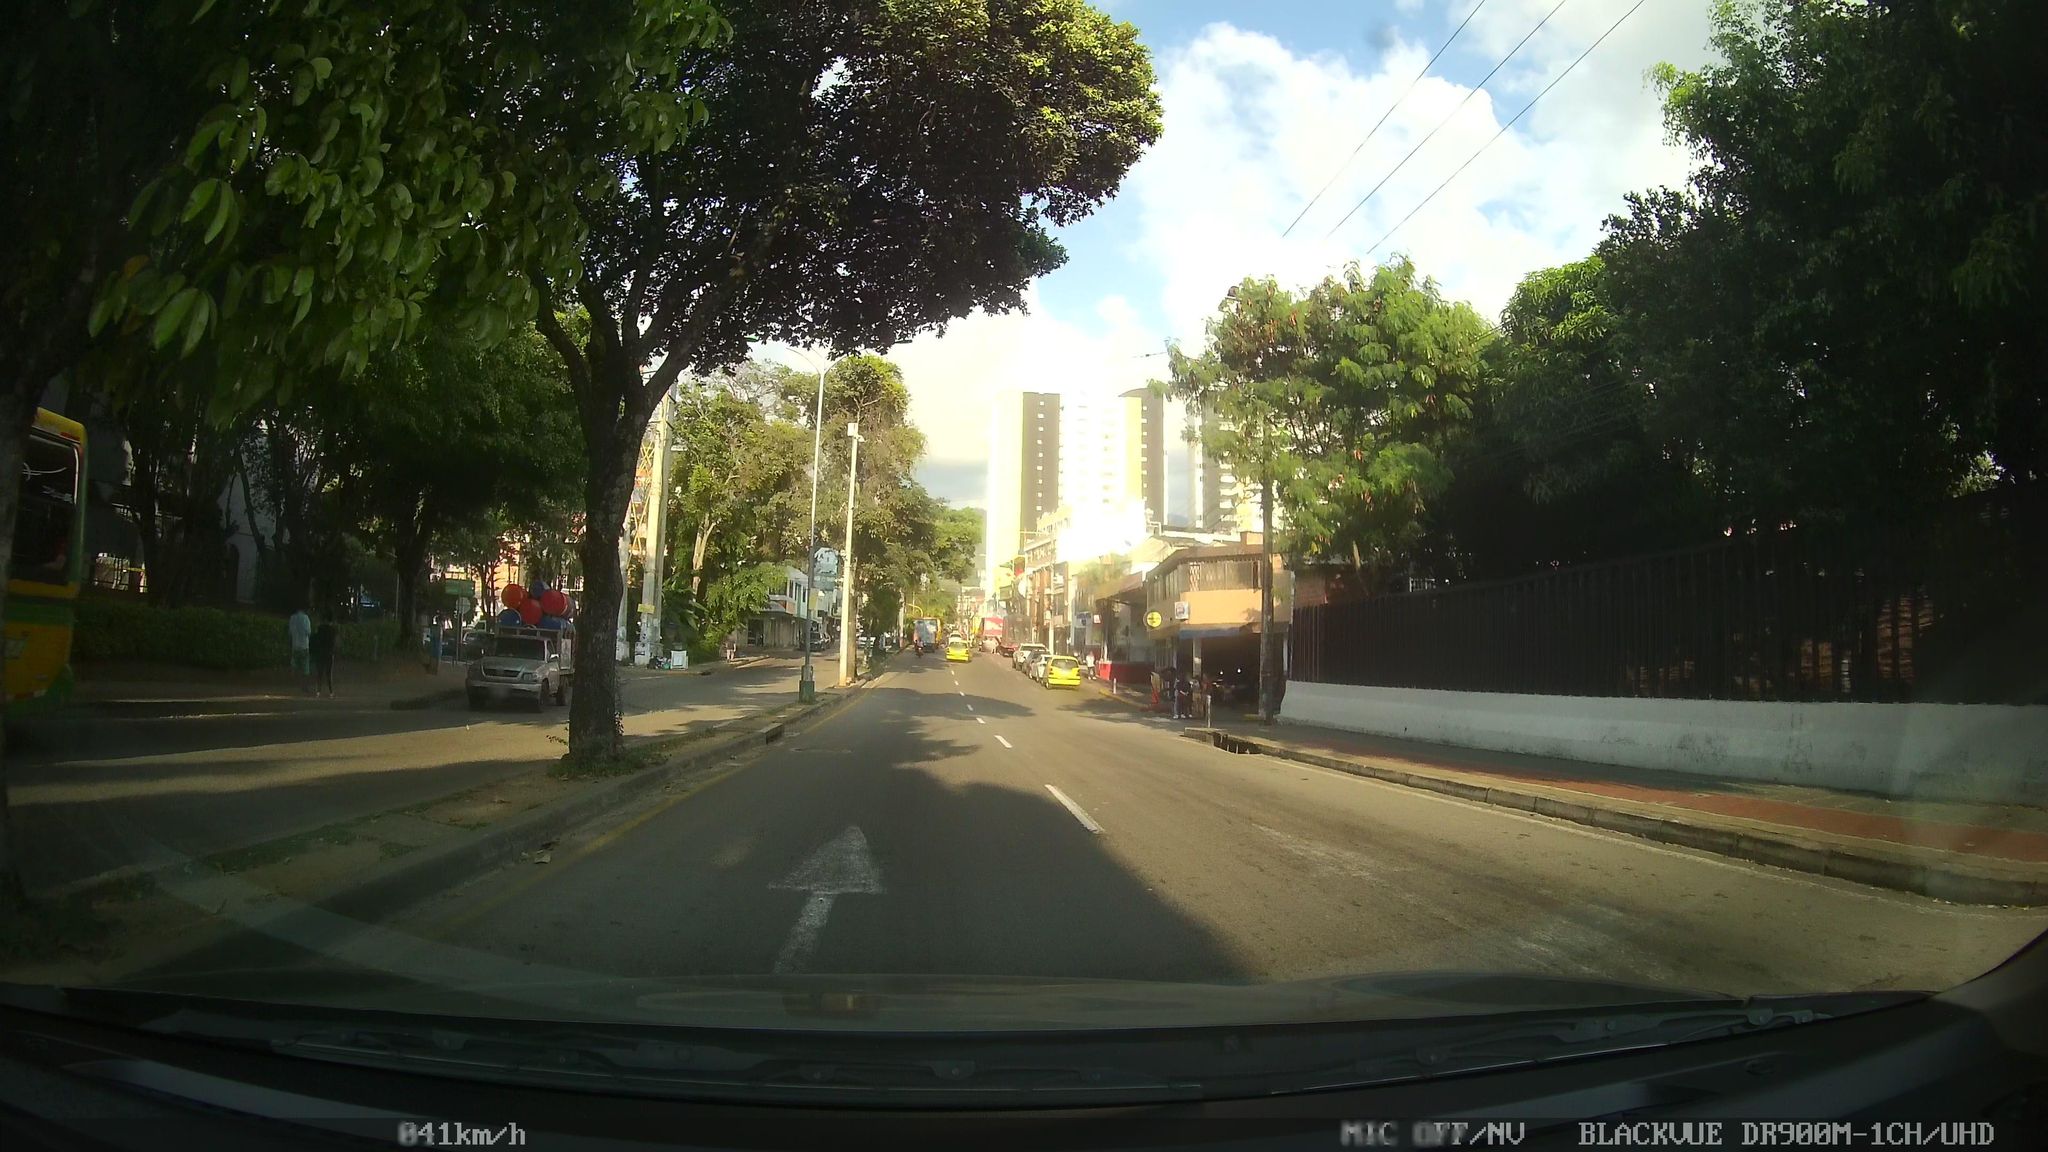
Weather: clear
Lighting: day
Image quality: good
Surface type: driving surface
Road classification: secondary
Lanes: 2
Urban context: urban centre
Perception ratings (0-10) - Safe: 3.64, Lively: 6.92, Beautiful: 5.72, Boring: 1.21, Depressing: 1.76, Wealthy: 2.53